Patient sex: M
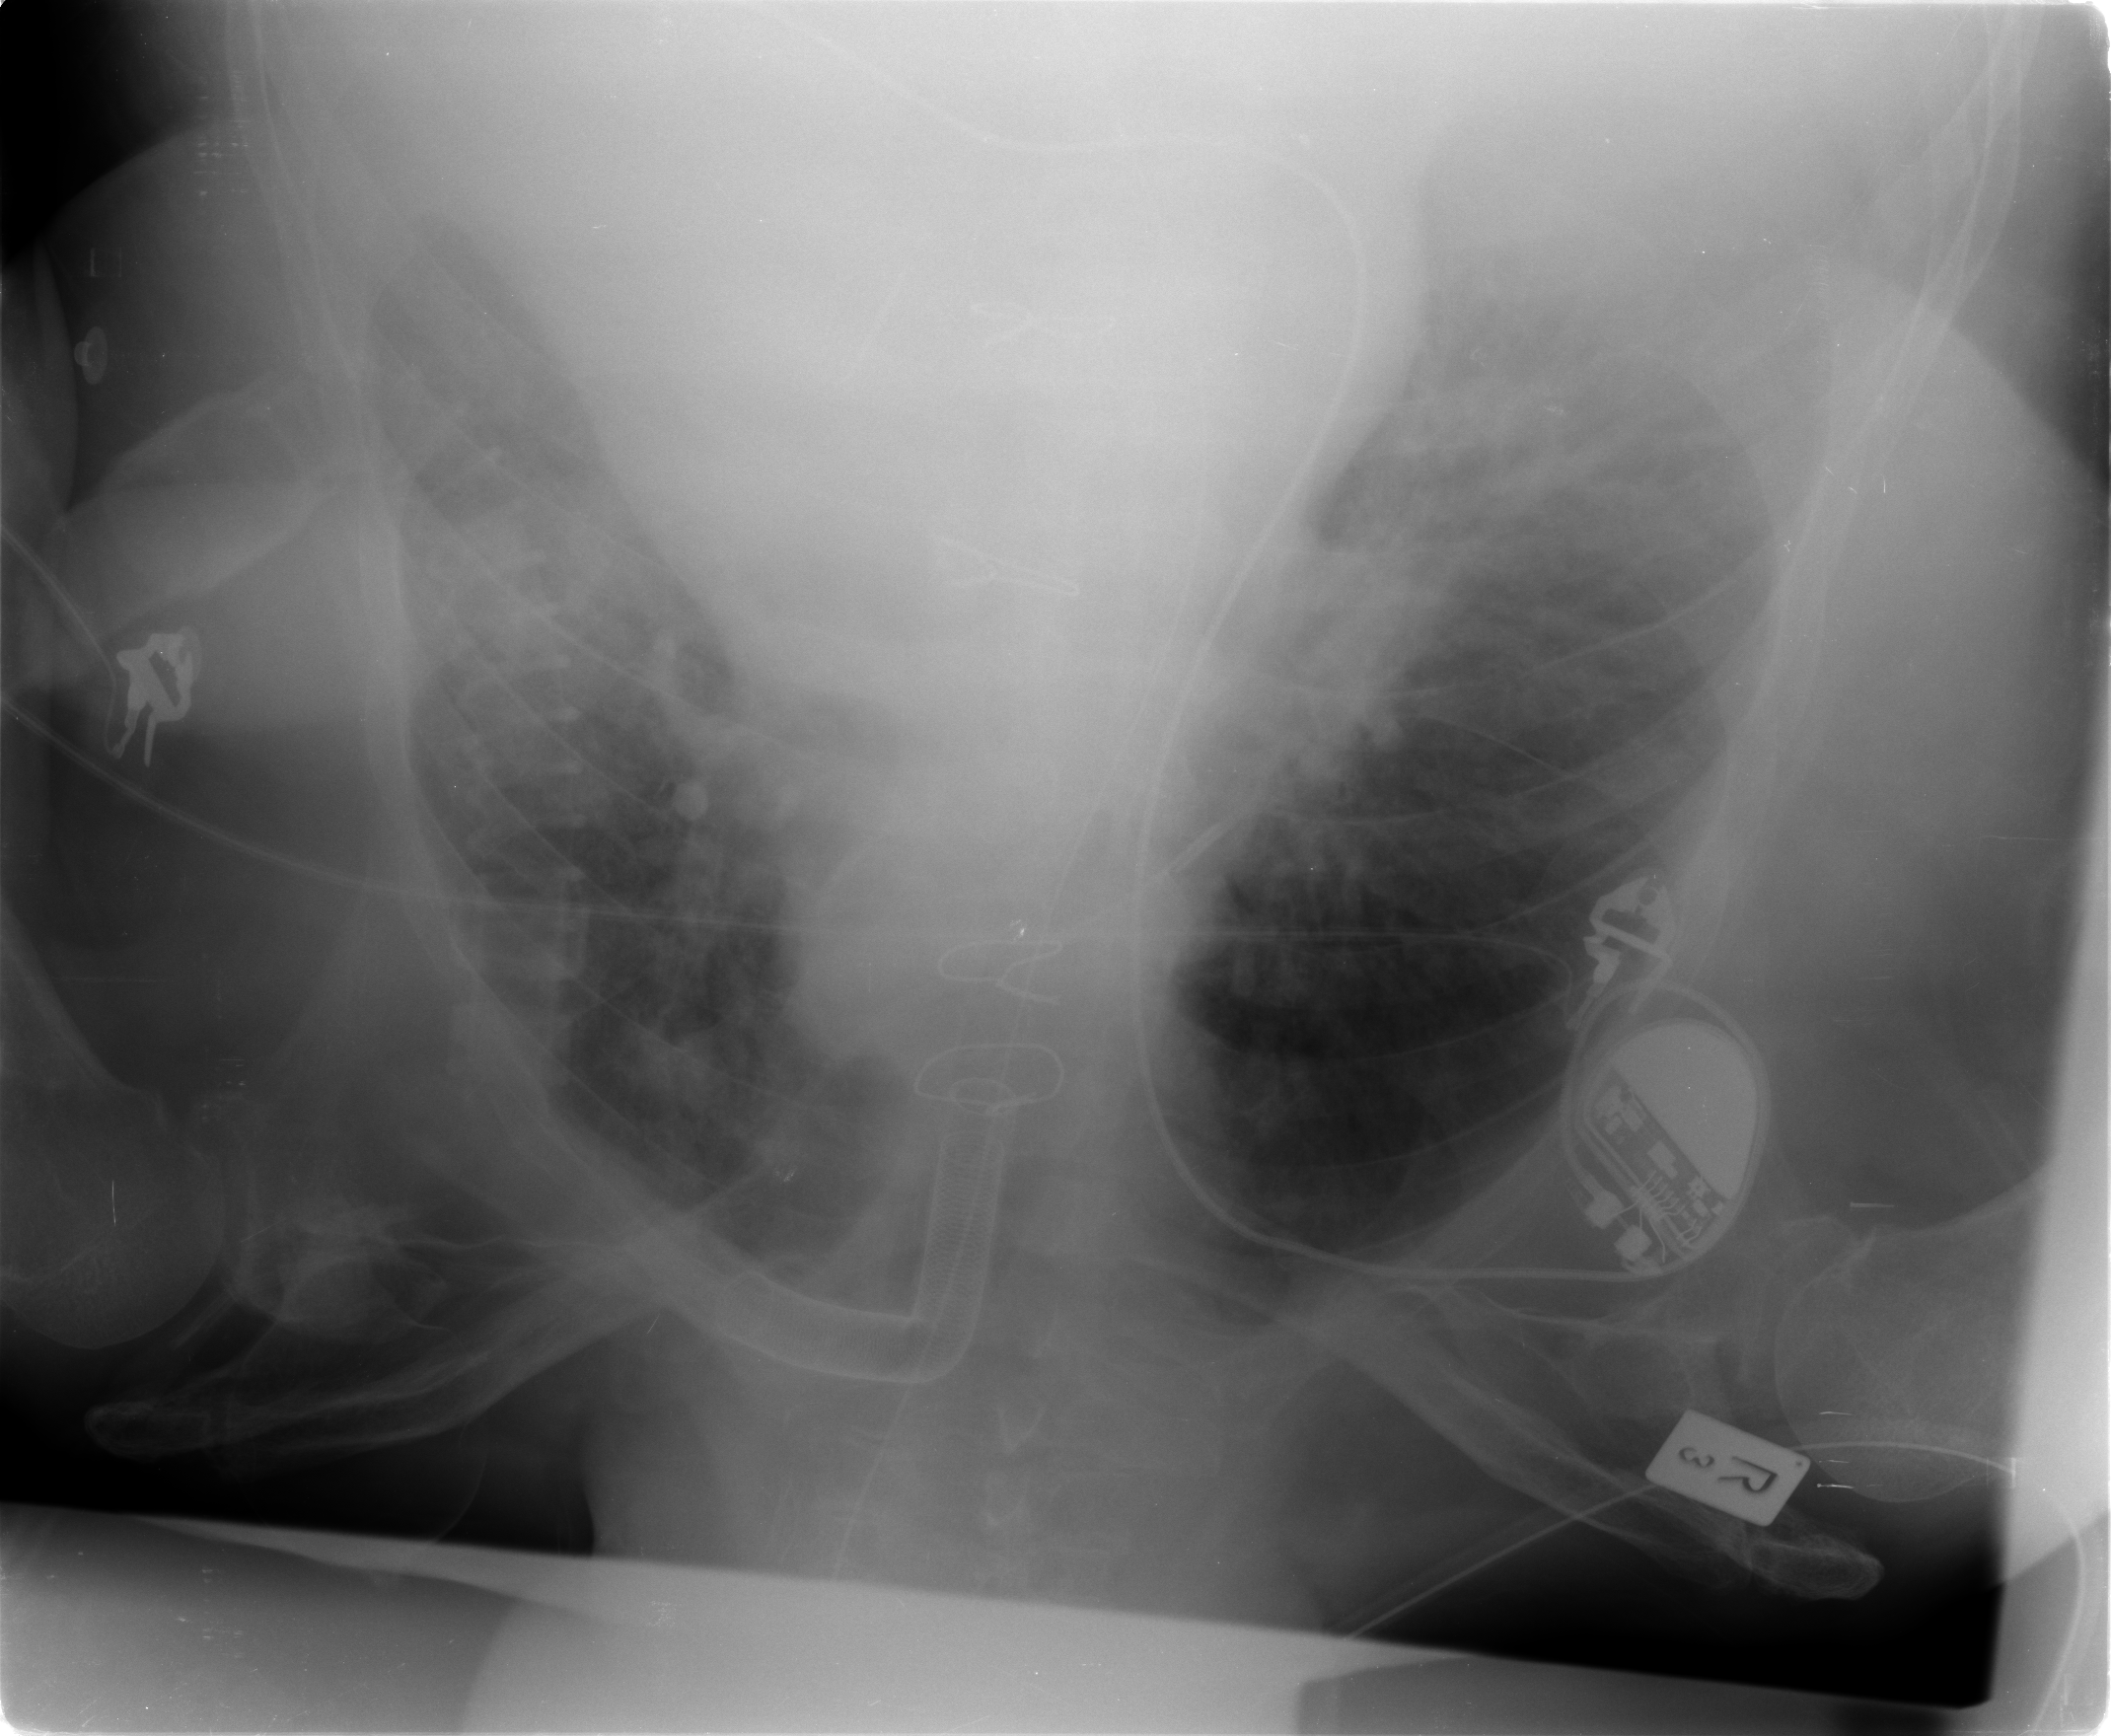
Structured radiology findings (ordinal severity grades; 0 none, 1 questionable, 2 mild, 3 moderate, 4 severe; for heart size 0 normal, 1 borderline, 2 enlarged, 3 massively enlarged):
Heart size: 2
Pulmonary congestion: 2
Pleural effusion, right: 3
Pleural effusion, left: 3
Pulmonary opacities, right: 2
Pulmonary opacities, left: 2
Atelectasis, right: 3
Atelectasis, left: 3